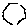
Label: hexagon